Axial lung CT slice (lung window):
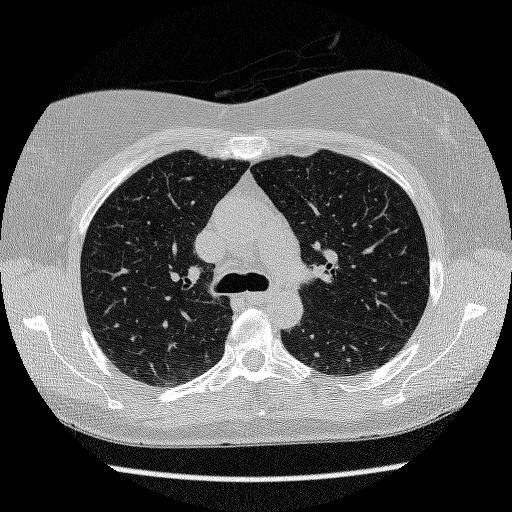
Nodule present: no